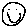
Label: smiley face